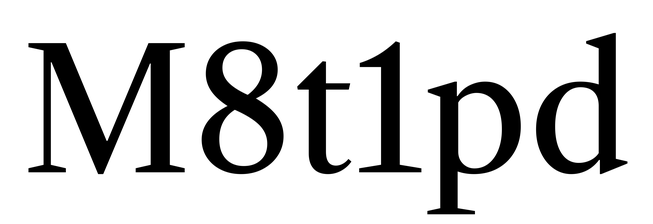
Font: LibreCaslonText_Regular